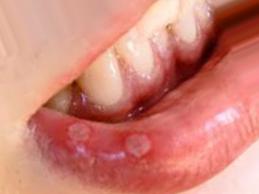
Condition: Mouth Ulcer